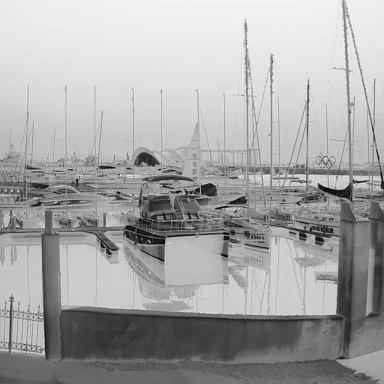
There are two canoes in the infrared image.